Aerial crown-view tile of a tropical tree (Barro Colorado Island, Panama), acquired 20240611:
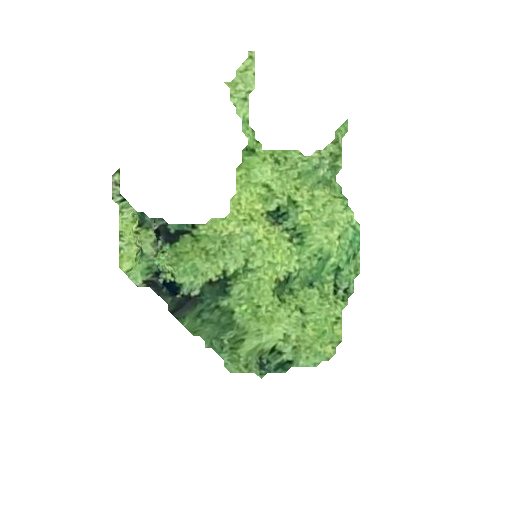
Species: Quararibea stenophylla
GBIF accepted scientific name: Quararibea stenophylla
Crown area: 58.818 m²